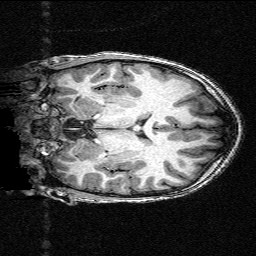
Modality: T1w
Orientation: coronal
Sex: male
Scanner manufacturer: siemens
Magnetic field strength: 3 T
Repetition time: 2.3 s
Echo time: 0.00336 s